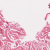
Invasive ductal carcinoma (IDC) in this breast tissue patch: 0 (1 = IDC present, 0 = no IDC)